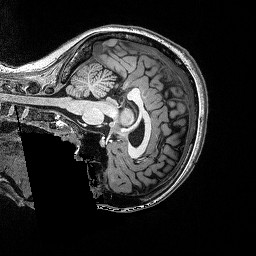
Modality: T1w
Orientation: sagittal
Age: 32
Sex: female
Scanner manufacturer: siemens
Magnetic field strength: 3 T
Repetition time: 2.53 s
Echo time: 0.0033 s